Field crop: maize
Growth stage: 1
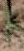
Species: atriplex